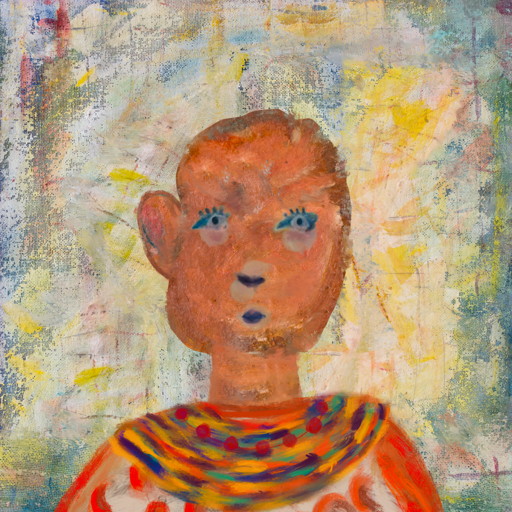
Background: Irani, Head And Neck Front: Boggyland, Face Front: Hill_Girl, Bust: Rupkatha, Hair Front: Blank, Head Accessory: Blank, Second Necklace: An_Impression_2, Necklace: Irani_3, Baby: Blank